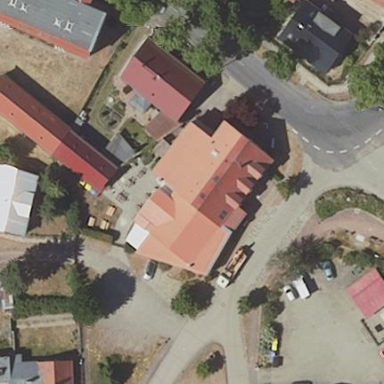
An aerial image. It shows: Restaurant building.